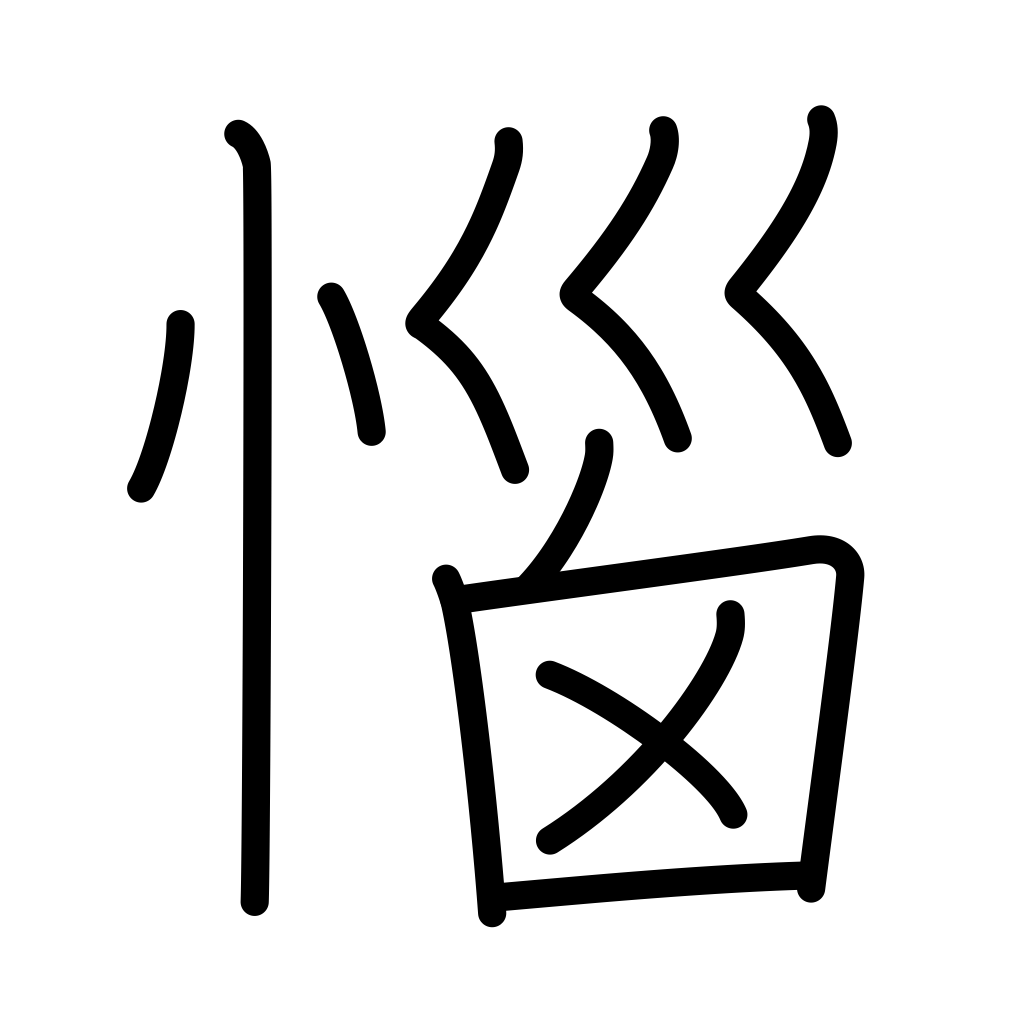
Meaning: angered, filled with hate